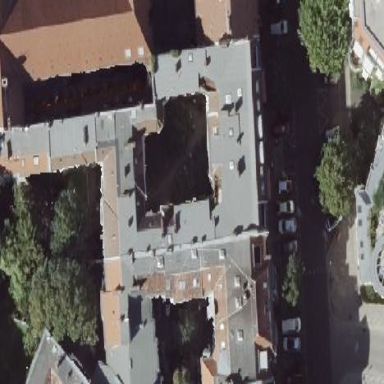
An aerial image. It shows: Residential building with distinctive double saltbox roof shape.